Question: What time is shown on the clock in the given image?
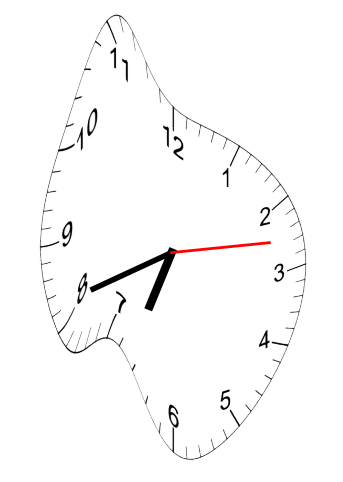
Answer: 06:41:13